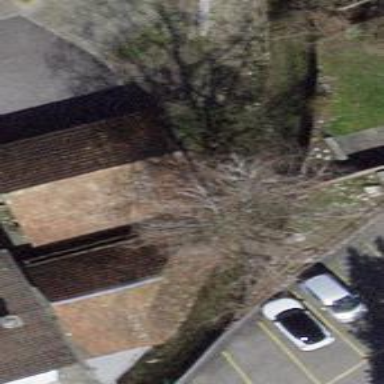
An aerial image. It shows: Garage building.